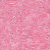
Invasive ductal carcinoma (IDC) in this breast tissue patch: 0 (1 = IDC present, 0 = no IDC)